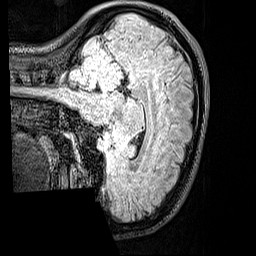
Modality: FLAIR
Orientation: sagittal
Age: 23
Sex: female
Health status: healthy
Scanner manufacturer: siemens
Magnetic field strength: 3 T
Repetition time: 5 s
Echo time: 0.388 s